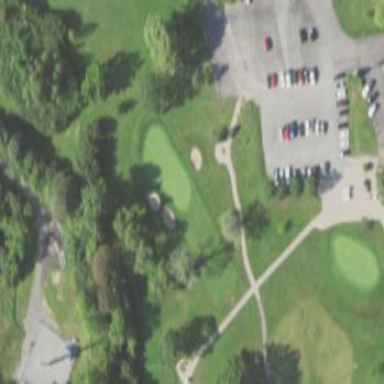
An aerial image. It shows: Golf fairway in the image.